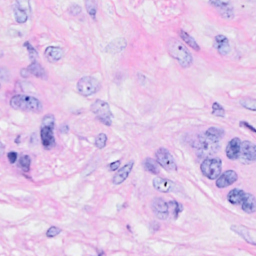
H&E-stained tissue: Breast